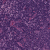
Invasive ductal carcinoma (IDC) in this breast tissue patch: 0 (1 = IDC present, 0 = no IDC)